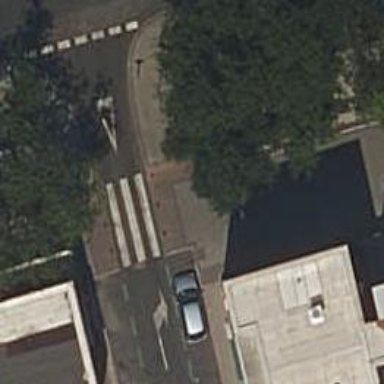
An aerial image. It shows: Uncontrolled zebra crossing on the road.